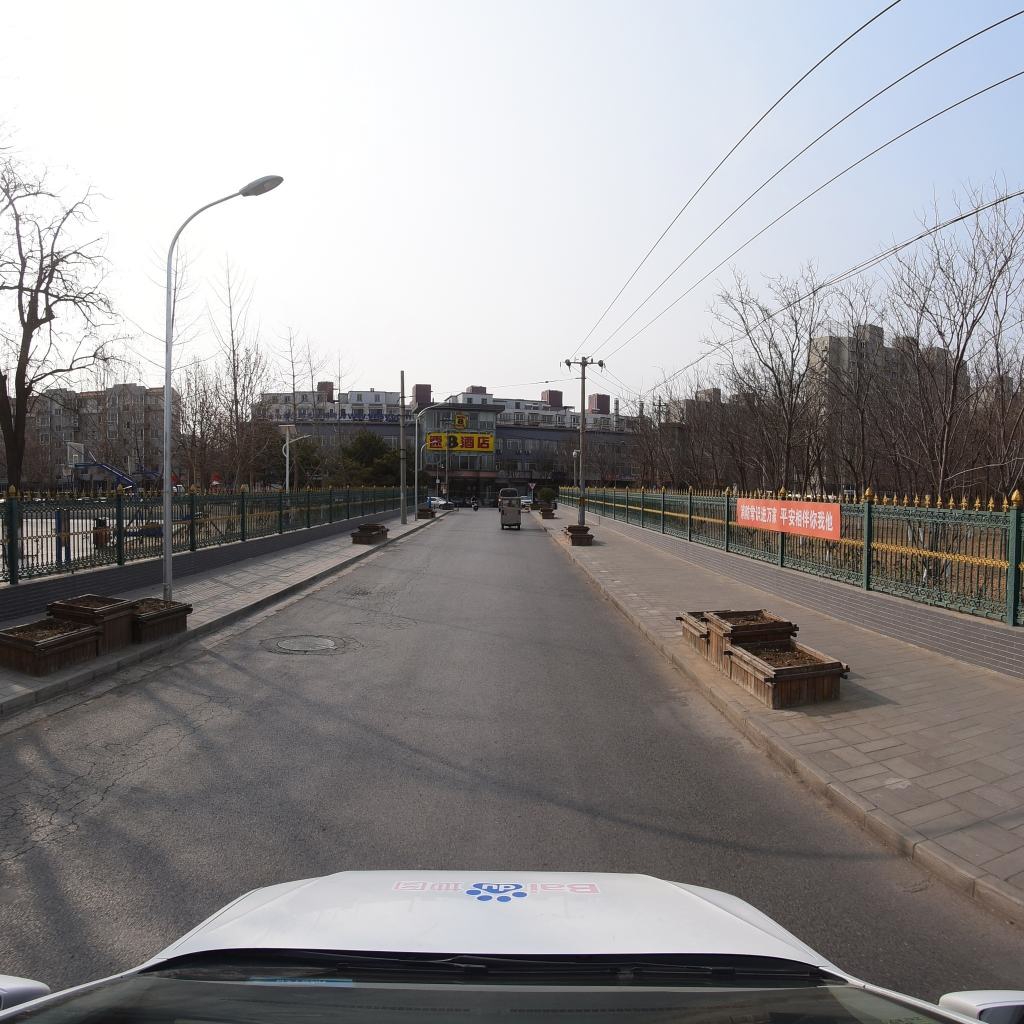
Region: Fengtai
Road damage annotations: alligator crack, alligator crack, manhole cover